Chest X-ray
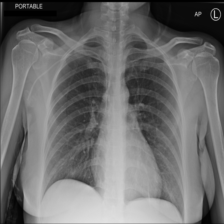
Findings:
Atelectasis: negative
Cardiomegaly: negative
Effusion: negative
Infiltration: negative
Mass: negative
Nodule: negative
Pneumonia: negative
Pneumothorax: negative
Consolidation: negative
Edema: negative
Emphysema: negative
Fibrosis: negative
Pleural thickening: negative
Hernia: negative